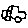
Label: car